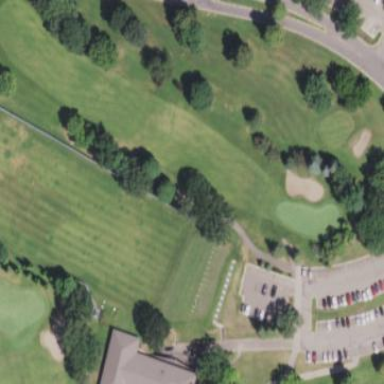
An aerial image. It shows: Golf fairway surrounded by grass.